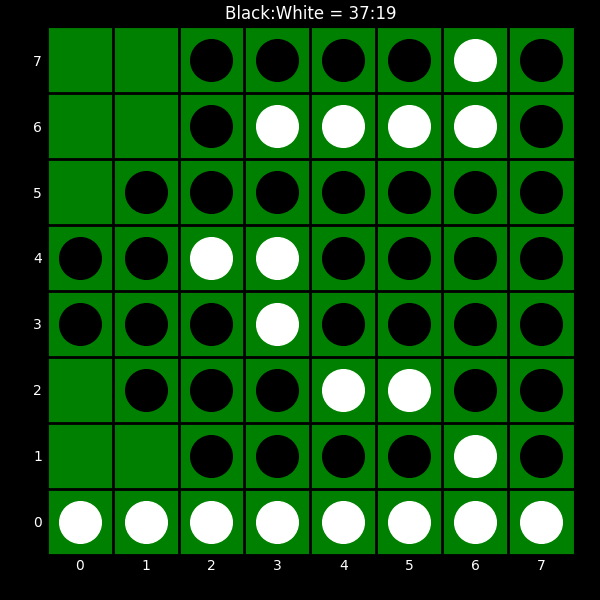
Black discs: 37
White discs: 19